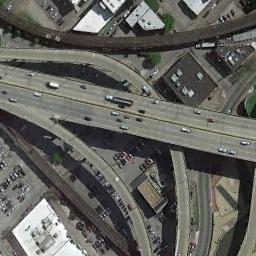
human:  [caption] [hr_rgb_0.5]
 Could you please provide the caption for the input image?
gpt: The overpass is next to some houses and a parking lot .

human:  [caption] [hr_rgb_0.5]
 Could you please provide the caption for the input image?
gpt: The directional overpass is over the roads and the overpass is surrounded by some buildings and parking lots .

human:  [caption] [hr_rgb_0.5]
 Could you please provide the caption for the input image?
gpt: There are many cars on the overpass .

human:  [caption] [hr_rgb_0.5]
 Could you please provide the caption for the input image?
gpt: An overpass is above the road .

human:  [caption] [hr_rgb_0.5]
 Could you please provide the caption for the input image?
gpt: There are some buildings beneath the overpass .